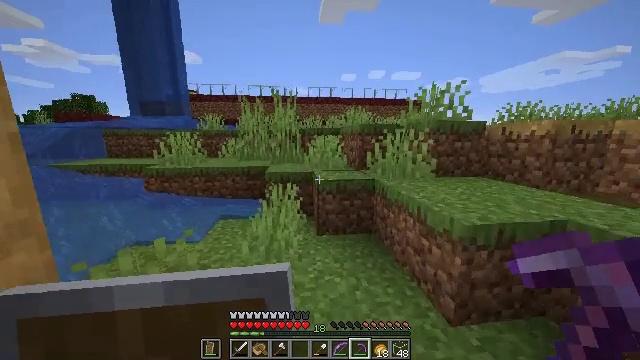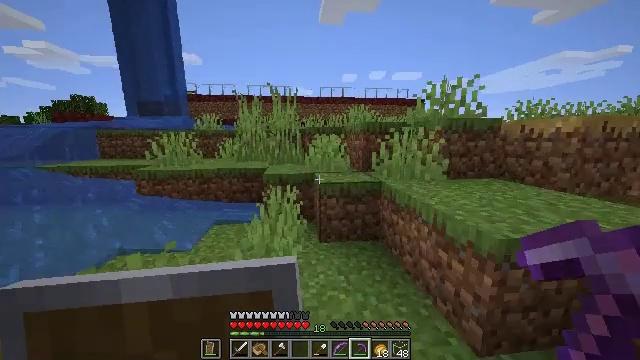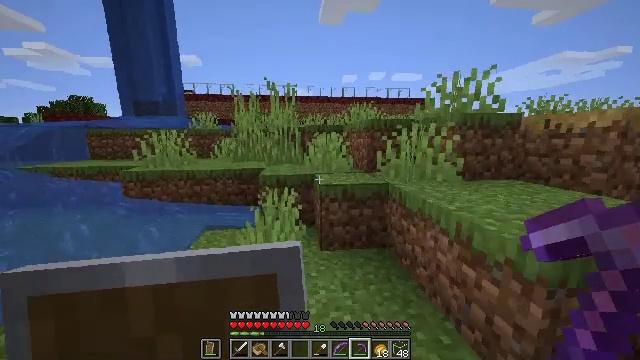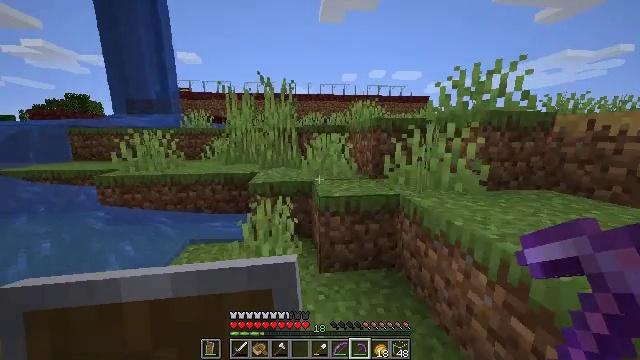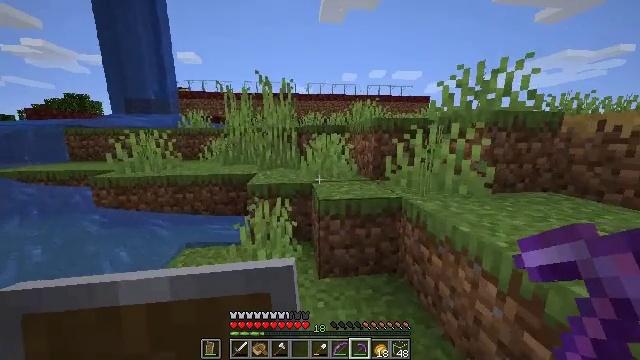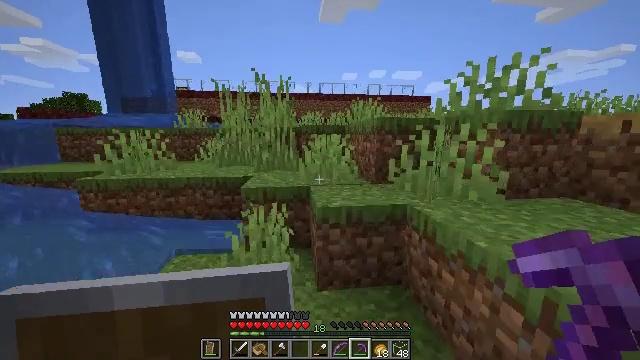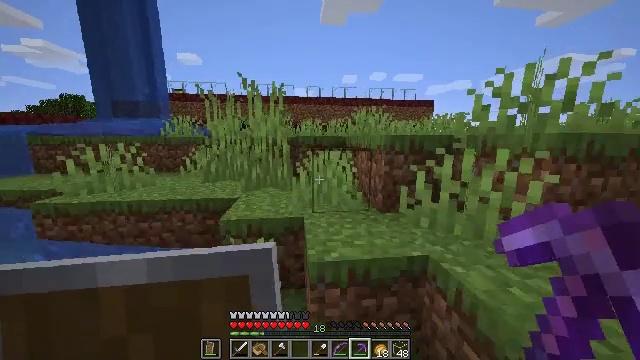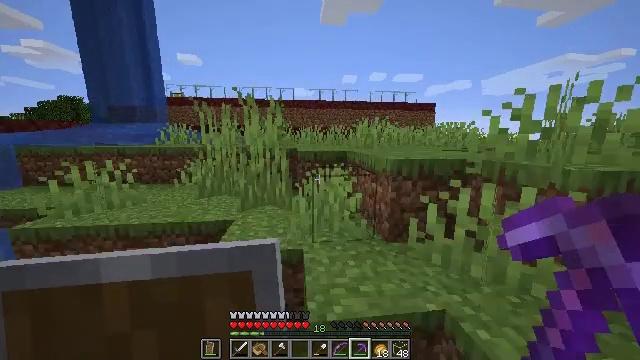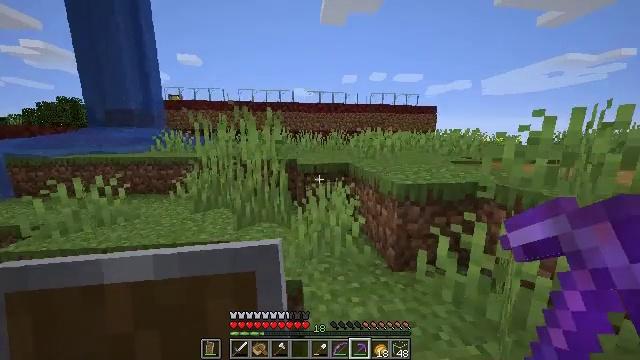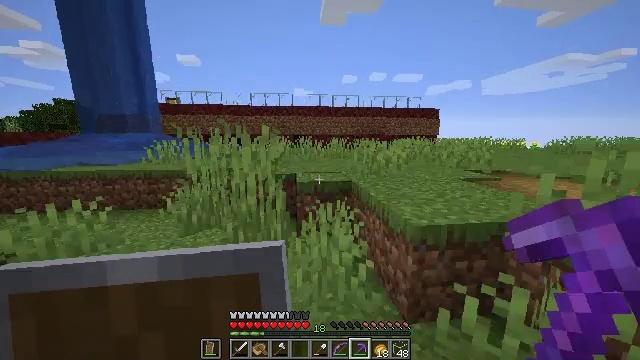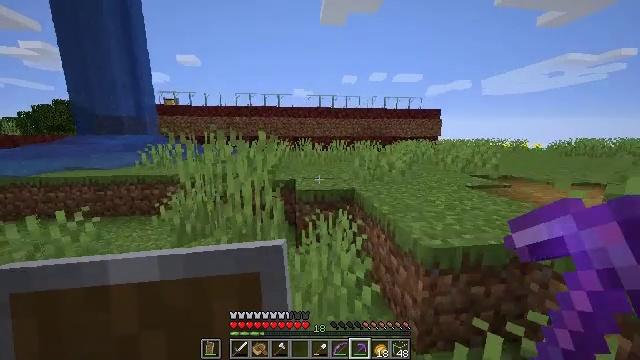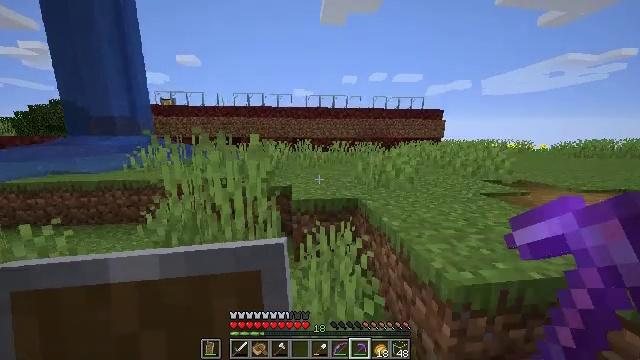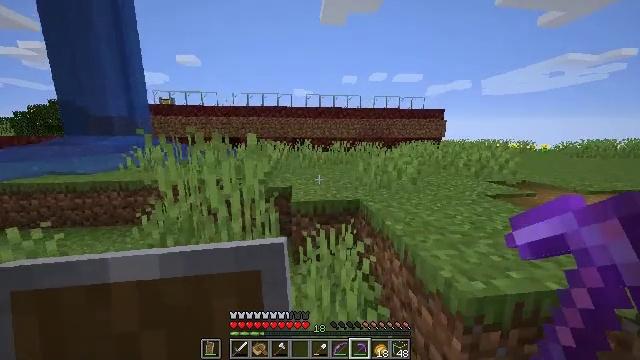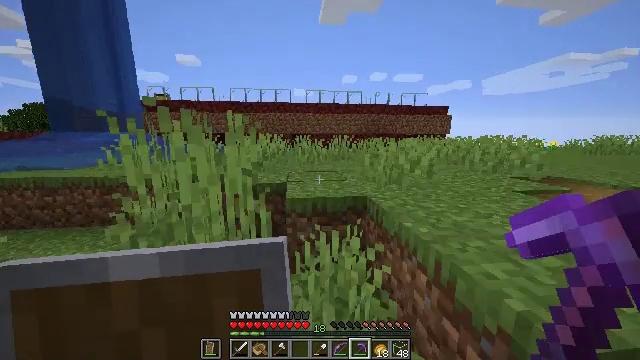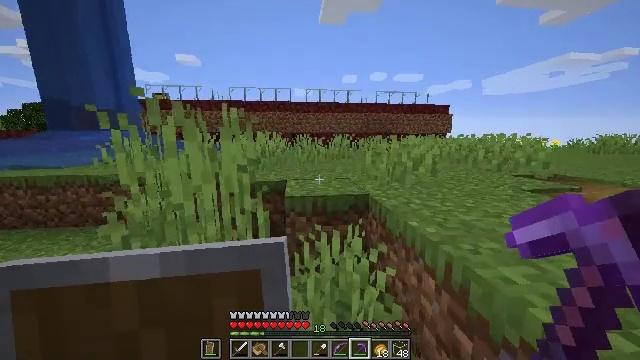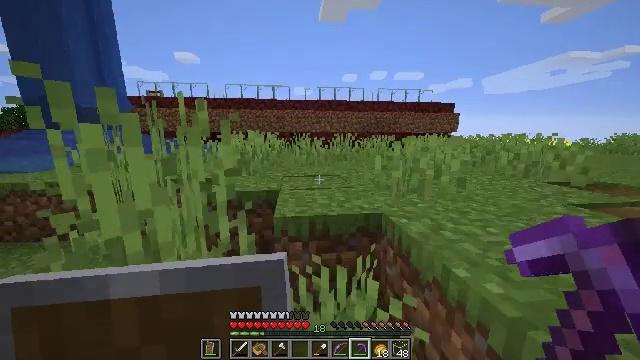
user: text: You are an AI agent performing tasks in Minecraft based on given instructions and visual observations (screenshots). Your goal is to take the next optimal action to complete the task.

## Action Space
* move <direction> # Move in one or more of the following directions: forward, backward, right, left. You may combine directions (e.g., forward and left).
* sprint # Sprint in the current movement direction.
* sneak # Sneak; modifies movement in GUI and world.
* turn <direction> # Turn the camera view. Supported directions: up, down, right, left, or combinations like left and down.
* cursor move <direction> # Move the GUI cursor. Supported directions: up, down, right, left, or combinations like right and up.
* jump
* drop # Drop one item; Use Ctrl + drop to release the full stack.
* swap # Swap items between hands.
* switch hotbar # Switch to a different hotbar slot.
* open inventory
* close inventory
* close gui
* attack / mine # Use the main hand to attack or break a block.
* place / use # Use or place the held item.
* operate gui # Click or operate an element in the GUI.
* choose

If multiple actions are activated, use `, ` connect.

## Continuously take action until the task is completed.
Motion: motion action
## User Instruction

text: Gather the bell for your inventory.
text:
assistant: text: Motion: move forward
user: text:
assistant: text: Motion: move forward
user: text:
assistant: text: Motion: move forward
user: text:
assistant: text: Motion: move forward
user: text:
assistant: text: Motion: move forward
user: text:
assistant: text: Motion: move forward, jump
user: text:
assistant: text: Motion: move forward, jump
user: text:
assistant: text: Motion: move forward, jump
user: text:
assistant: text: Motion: move forward, jump
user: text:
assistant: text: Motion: move forward
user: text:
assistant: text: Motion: move forward
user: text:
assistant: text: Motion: move forward
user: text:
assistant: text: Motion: move forward
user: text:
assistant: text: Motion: move forward
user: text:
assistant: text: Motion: move forward
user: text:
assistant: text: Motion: move forward, jump
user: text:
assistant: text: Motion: move forward, jump
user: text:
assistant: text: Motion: move forward, jump
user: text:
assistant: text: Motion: move forward, jump
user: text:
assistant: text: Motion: move forward
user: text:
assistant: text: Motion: move forward
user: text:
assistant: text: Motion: move forward
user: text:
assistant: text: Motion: move forward
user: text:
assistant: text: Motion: move forward
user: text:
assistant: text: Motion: move forward and move right
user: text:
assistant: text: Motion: move forward and move right
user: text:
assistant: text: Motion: move forward and move right
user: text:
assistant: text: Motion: move forward and move right
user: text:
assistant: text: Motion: move forward and move right
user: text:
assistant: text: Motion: move forward and move right